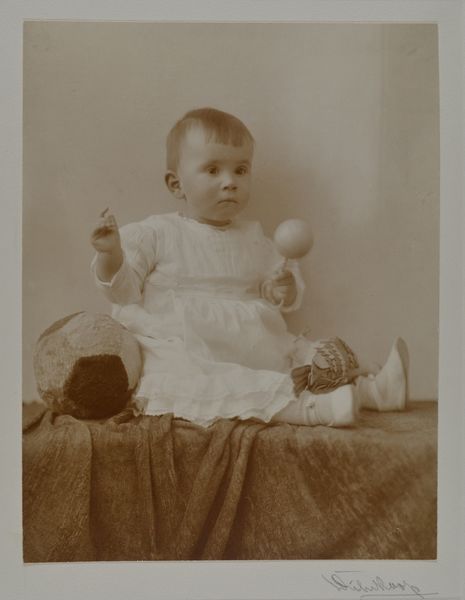
Titel: Renate Scholz
Künstler: Minya Diez-Dührkoop
Standort: Hamburg
Institution: Museum für Kunst und Gewerbe Hamburg
Schlagwörter: silber, bildnis, portrait, baby, foto, fotografie, photographie, photo, spielzeug, kinderspielzeug, lichtbild, silbergelatine, konterfei, albumseite, brom, bildwerke, spielwaren, angewandte und bildende kunst, hessische systematik, porträt, säugling, silbergelatinepapier, bromsilbergelatinepapier, entwicklungspapier, gelatinepapier, schwarzweißpositivverfahren, silbersalzverfahren, schwarzweißfotografie, porträtfotografie, porträtphotographie